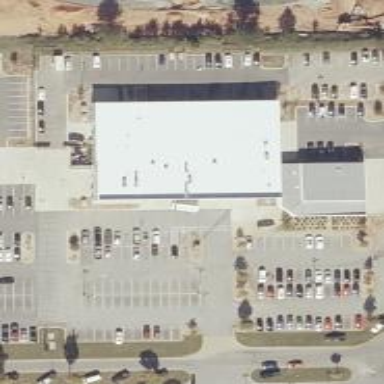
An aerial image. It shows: Building housing car shop.